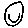
Label: smiley face